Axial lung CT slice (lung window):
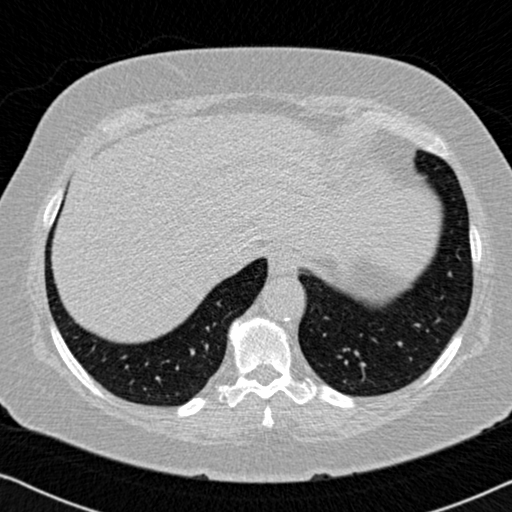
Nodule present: no